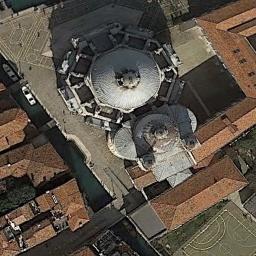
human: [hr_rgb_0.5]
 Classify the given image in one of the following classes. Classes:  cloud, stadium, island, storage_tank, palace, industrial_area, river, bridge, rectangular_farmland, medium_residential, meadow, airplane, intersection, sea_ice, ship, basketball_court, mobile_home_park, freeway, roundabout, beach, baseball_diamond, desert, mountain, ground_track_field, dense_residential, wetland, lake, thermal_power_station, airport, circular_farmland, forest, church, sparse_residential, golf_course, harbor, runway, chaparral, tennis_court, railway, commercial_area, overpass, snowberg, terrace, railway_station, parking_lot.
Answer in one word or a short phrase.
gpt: church